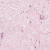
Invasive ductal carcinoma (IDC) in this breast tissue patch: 0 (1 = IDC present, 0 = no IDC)